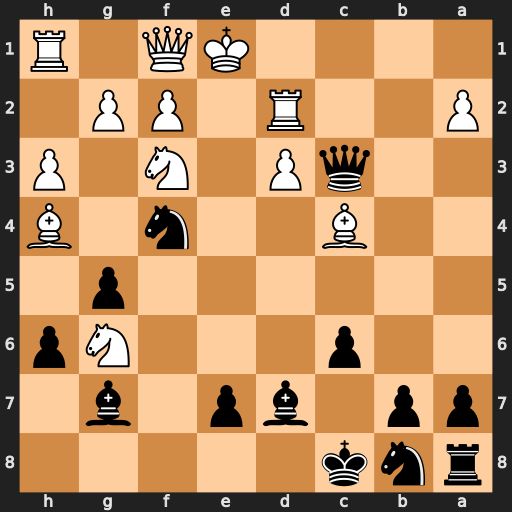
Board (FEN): rnk5/pp1bp1b1/2p3Np/6p1/2B2n1B/2qP1N1P/P2R1PP1/4KQ1R
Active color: b
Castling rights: K
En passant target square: -
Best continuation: Qc1+ Rd1 Bc3+ Nd2 Bxd2#